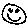
Label: smiley face